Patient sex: F
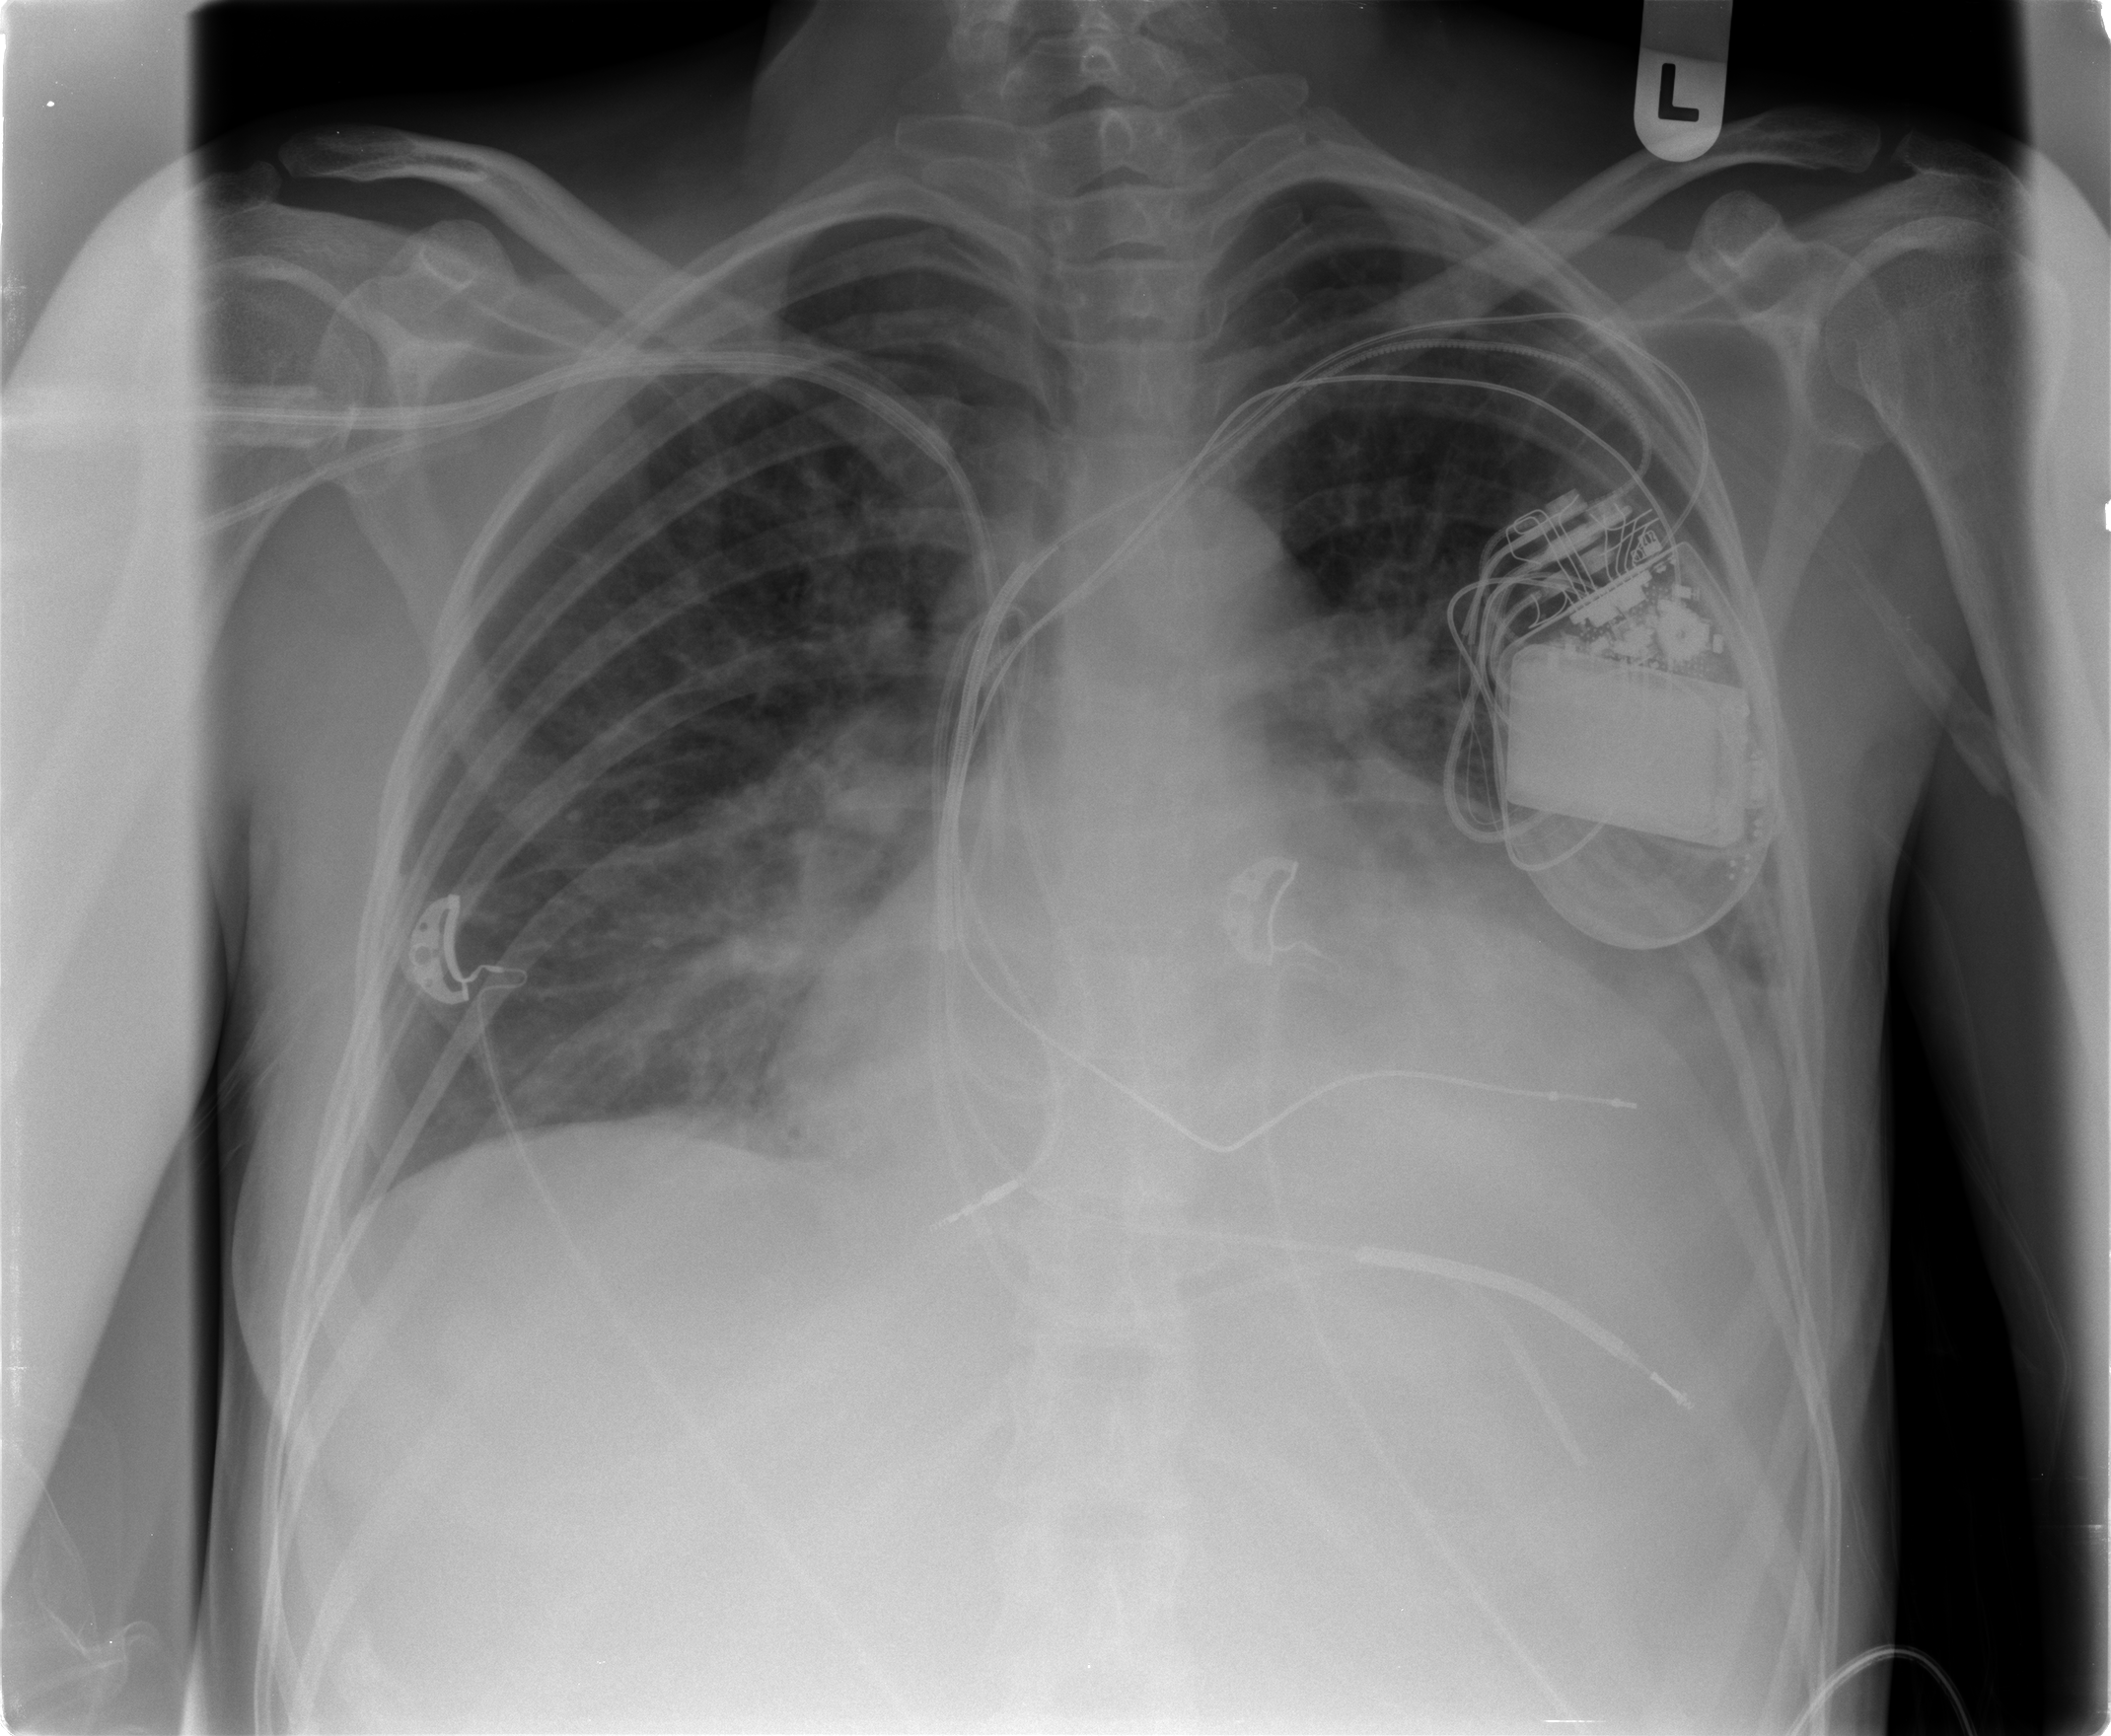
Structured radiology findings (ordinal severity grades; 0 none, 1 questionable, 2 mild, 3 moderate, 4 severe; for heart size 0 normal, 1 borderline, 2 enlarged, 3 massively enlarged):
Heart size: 3
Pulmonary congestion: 2
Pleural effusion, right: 0
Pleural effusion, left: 2
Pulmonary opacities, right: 2
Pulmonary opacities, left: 0
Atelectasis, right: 2
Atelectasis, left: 2